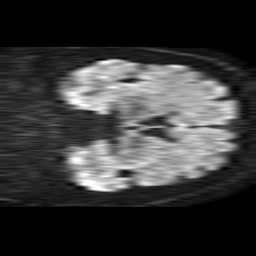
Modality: TRACE
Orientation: coronal
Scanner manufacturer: philips
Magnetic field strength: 1.5 T
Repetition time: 4.6 s
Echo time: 0.08631 s